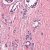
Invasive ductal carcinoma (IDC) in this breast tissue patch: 1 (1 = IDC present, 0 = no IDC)